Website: home-depot
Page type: cart
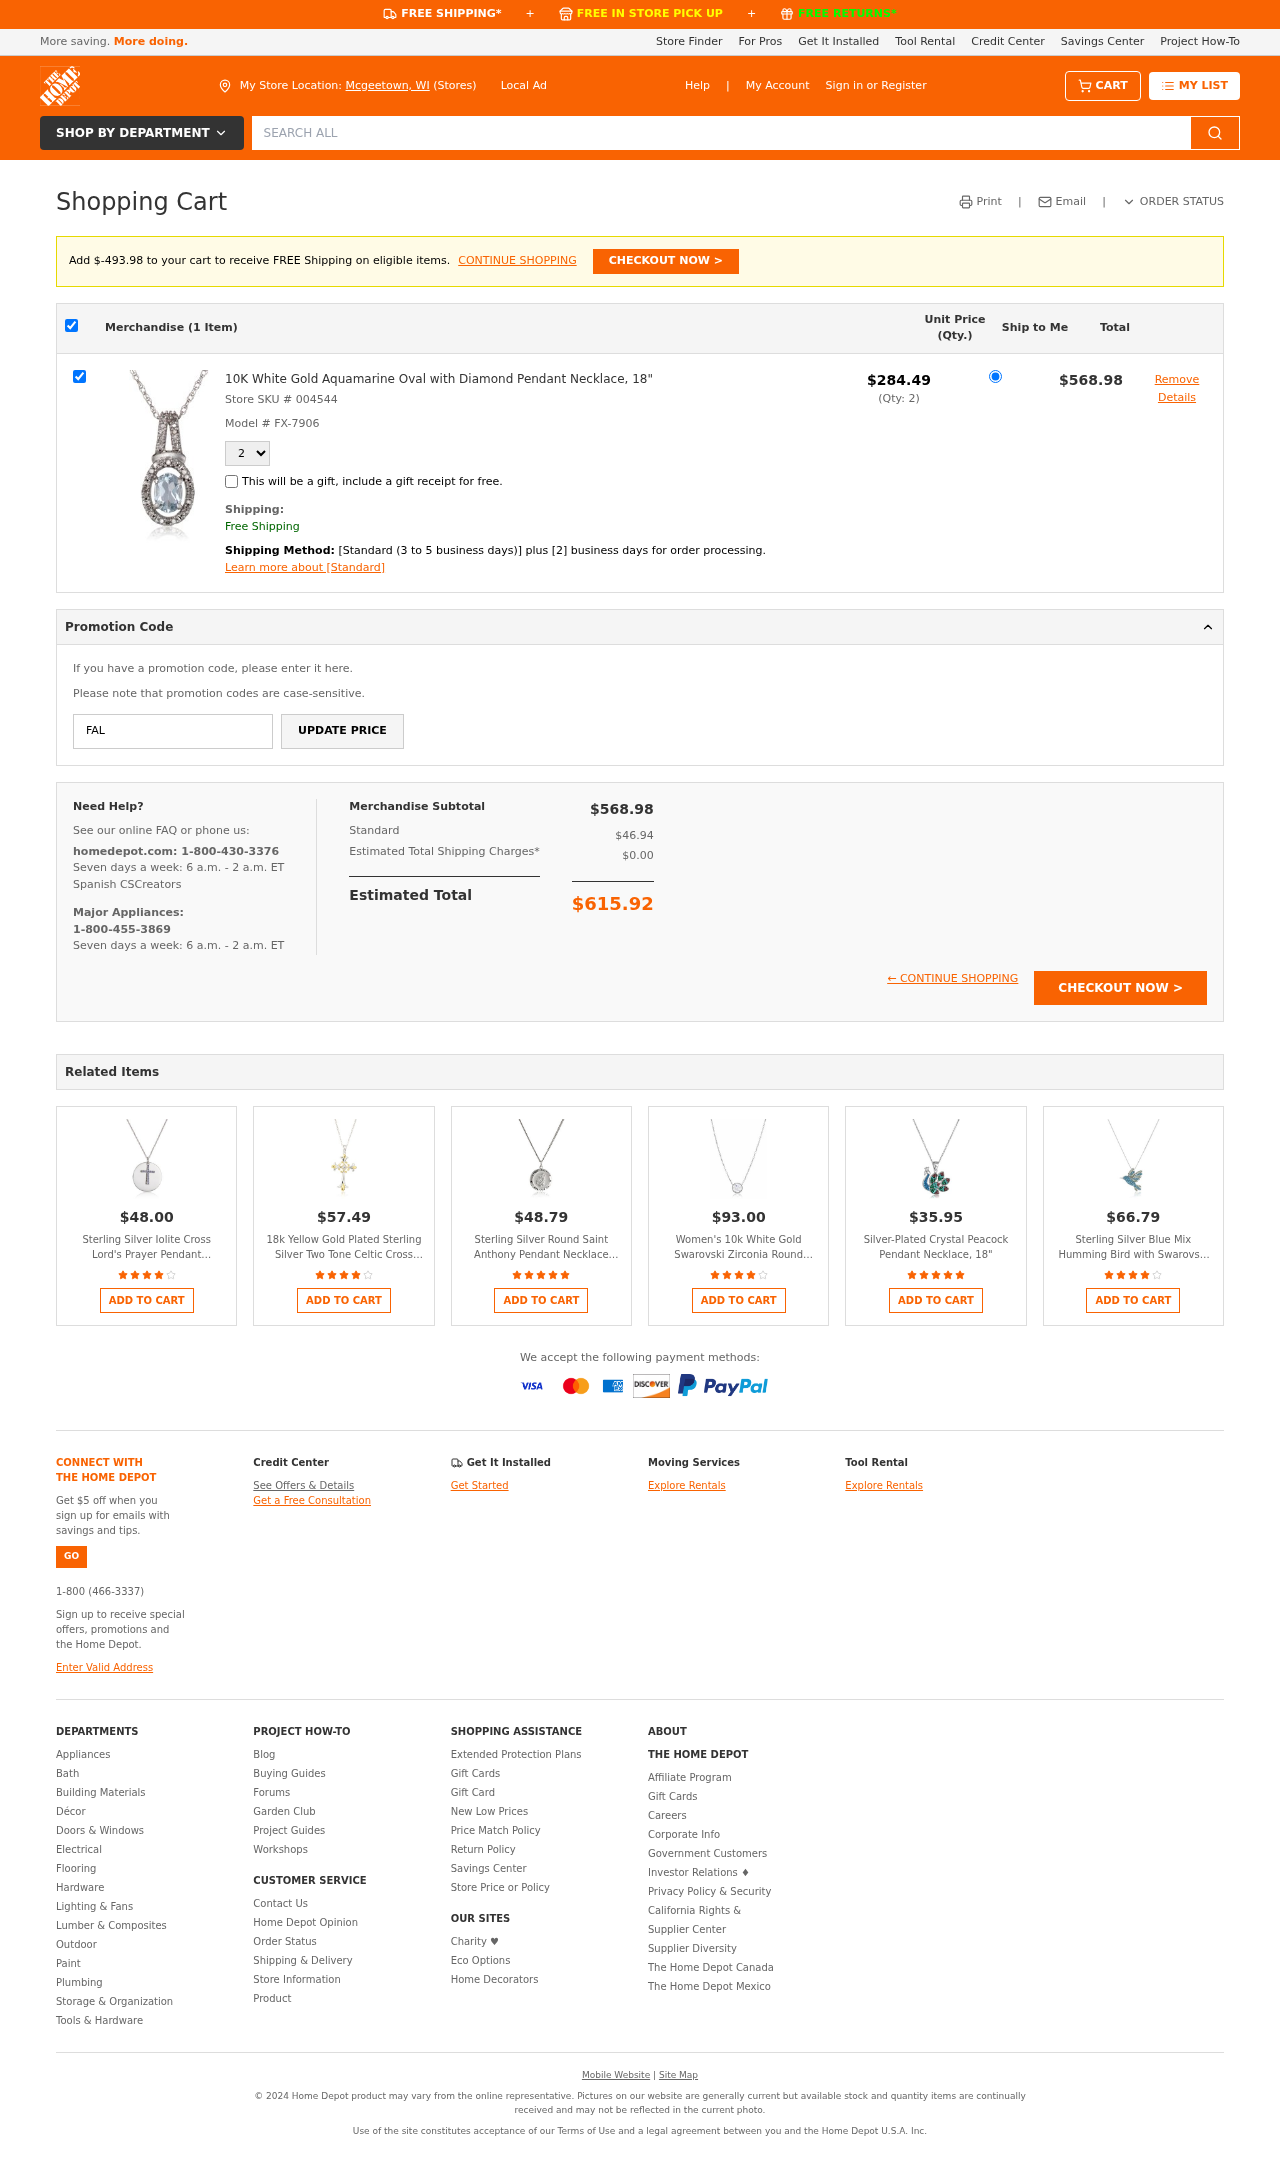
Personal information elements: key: PII_CITY_STATE
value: Mcgeetown, WI
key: PII_PROMO_CODE
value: FALL01
Product elements: key: PRODUCT1_NAME
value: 10K White Gold Aquamarine Oval with Diamond Pendant Necklace, 18"
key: PRODUCT1_PRICE
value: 284.49
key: PRODUCT1_QUANTITY
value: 2
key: PRODUCT2_NAME
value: Sterling Silver Iolite Cross Lord's Prayer Pendant Necklace
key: PRODUCT2_PRICE
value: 48
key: PRODUCT2_RATING
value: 4.3
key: PRODUCT3_NAME
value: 18k Yellow Gold Plated Sterling Silver Two Tone Celtic Cross Pendant Necklace, 18"
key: PRODUCT3_PRICE
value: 57.49
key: PRODUCT3_RATING
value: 4
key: PRODUCT4_NAME
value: Sterling Silver Round Saint Anthony Pendant Necklace with Rhodium Plated Stainless Steel Chain, 20"
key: PRODUCT4_PRICE
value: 48.79
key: PRODUCT4_RATING
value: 4.5
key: PRODUCT5_NAME
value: Women's 10k White Gold Swarovski Zirconia Round Bezel Solitaire Necklace, One Size
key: PRODUCT5_PRICE
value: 93
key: PRODUCT5_RATING
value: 4.3
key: PRODUCT6_NAME
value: Silver-Plated Crystal Peacock Pendant Necklace, 18"
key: PRODUCT6_PRICE
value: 35.95
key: PRODUCT6_RATING
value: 4.7
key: PRODUCT7_NAME
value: Sterling Silver Blue Mix Humming Bird with Swarovski Elements Pendant Necklace, 18"
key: PRODUCT7_PRICE
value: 66.79
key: PRODUCT7_RATING
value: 4
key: PRODUCT1_SKU
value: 004544
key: PRODUCT1_MODEL
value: FX-7906
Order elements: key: AMOUNT_TO_FREE_SHIPPING
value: $-493.98
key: ORDER_NUM_ITEMS
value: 1
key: ORDER_SUBTOTAL
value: $568.98
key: ORDER_TAX
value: $46.94
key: ORDER_SHIPPING_COST
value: $0.00
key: ORDER_TOTAL
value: $615.92
Search elements: key: HEADER_SEARCH
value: SEARCH ALL